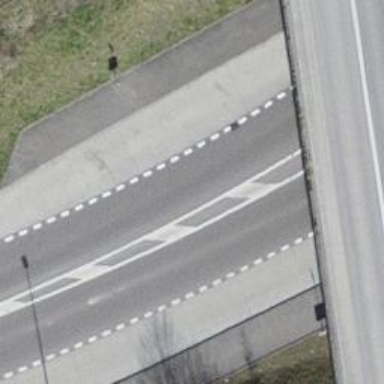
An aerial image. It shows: Bus stop equipped with public transport stop position.